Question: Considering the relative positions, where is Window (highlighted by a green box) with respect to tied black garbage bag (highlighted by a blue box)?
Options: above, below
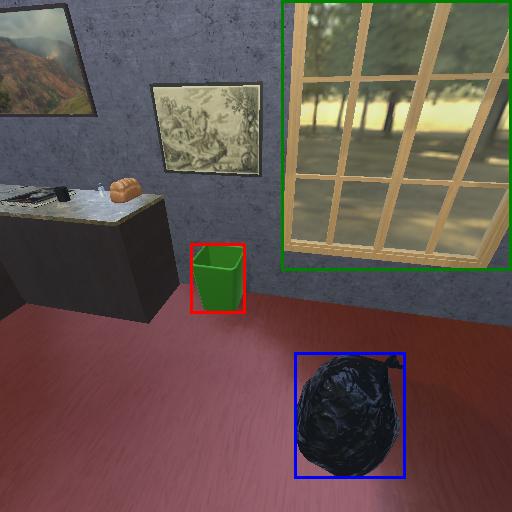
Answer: above